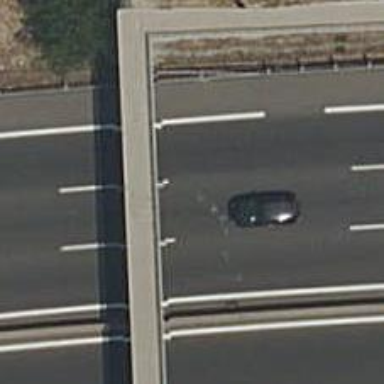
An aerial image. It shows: Motorway.